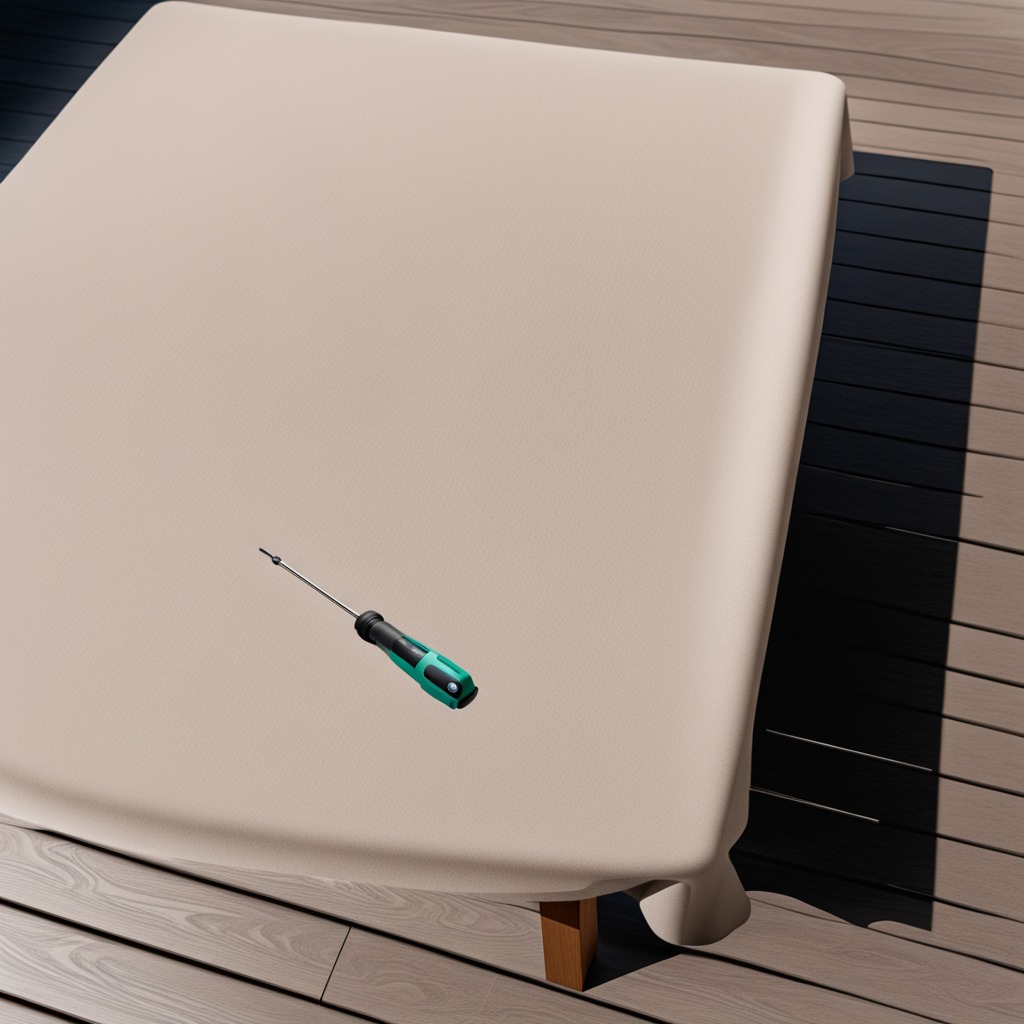
A screwdriver is lying on a wooden table in an outdoor workshop during daytime bright natural light soft shadows worn but beneath the cloth.